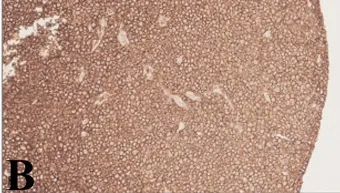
Diffuse large B-cell lymphoma and classical Hodgkin's lymphoma diagnosis on lymph node biopsy. The large cells were positive for CD20 . Original magnifications x20).
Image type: pathology (immunostaining)